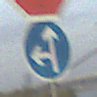
Verkehrszeichen: VorgeschriebeneFahrtrichtungGeradeausOderLinks
Zusatzzeichen oben: Stop
Umgebung: Outdoor, Urban
Tageszeit: SunriseSunset
Wetter: PartlyCloudy
Licht: Natural
Jahreszeit: NotSpecified
Kontrast: LowContrast